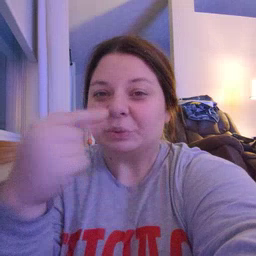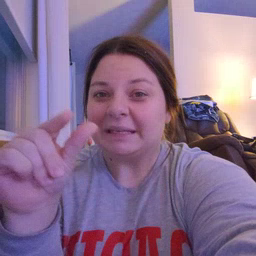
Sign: green